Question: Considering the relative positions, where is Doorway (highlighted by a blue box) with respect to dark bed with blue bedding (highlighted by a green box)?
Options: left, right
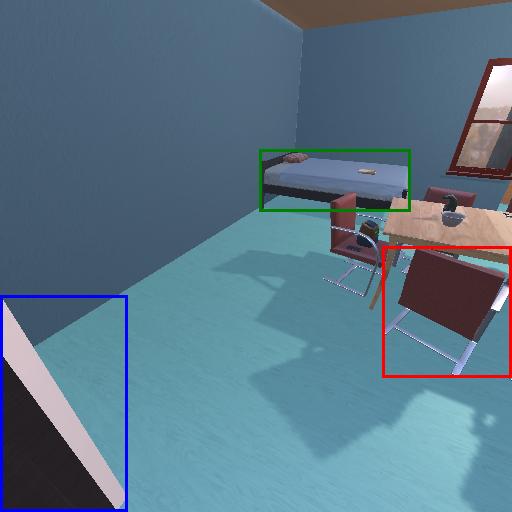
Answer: left